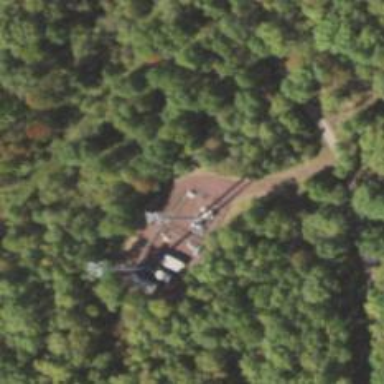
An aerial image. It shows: Communication mast tower.